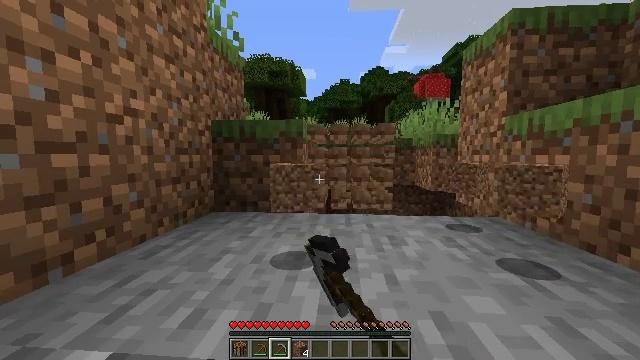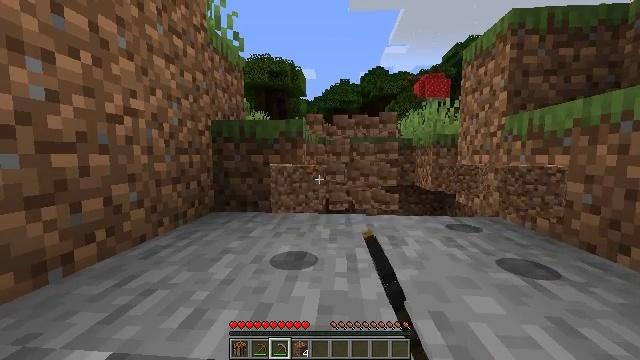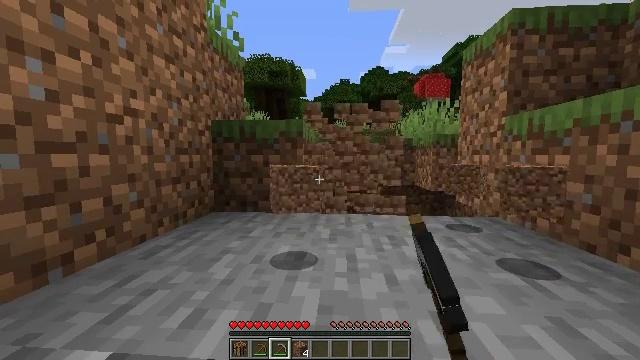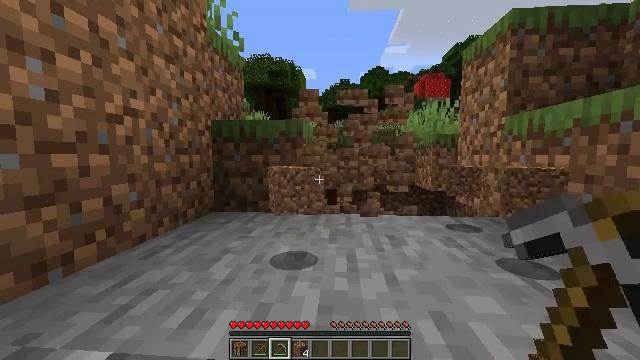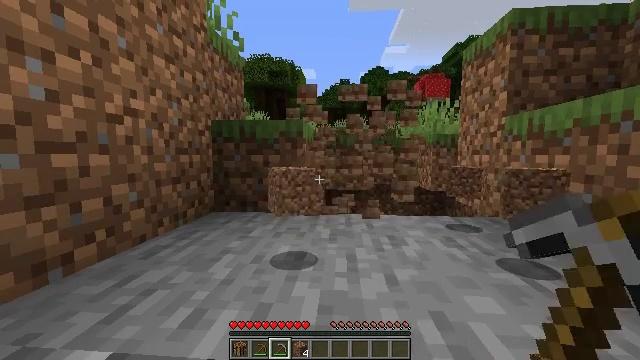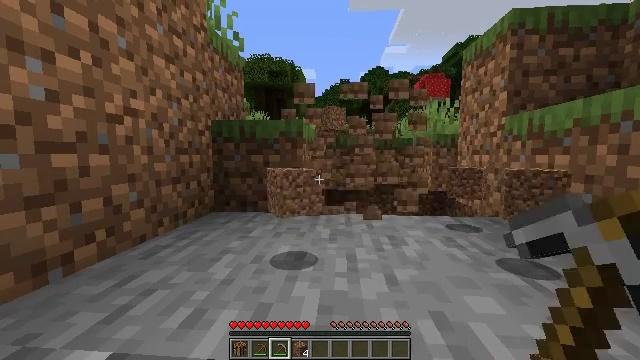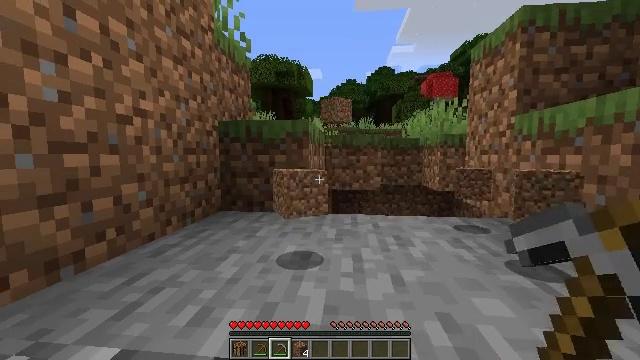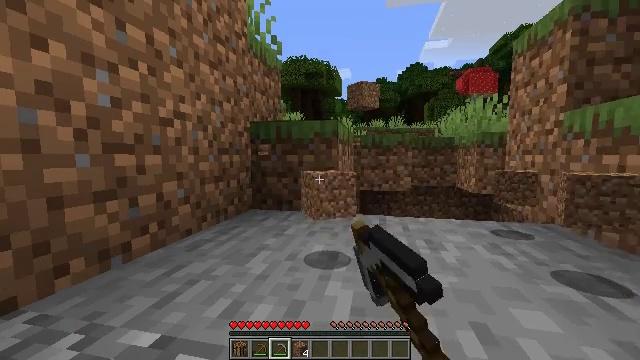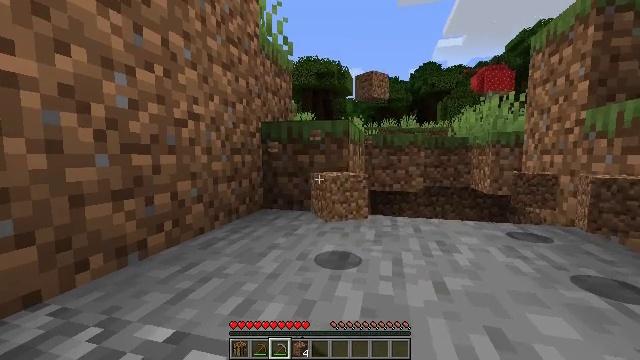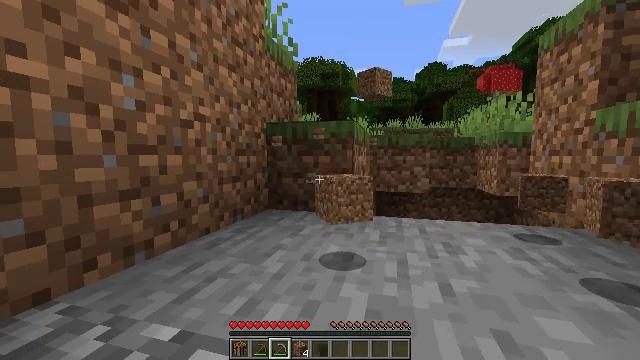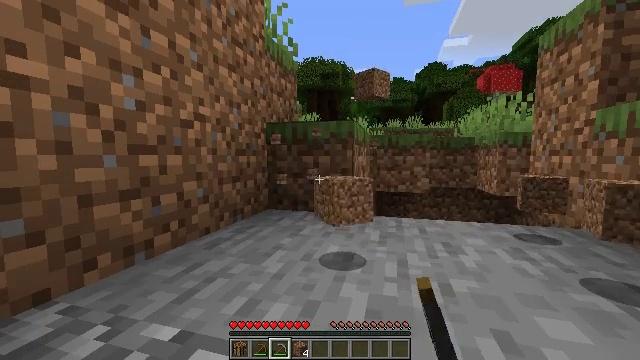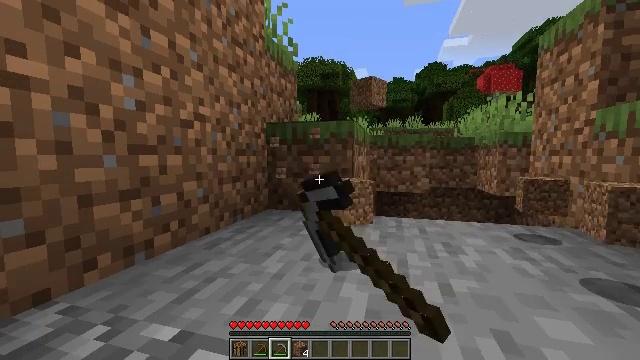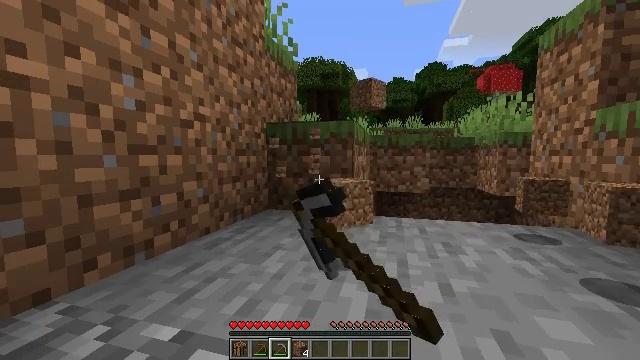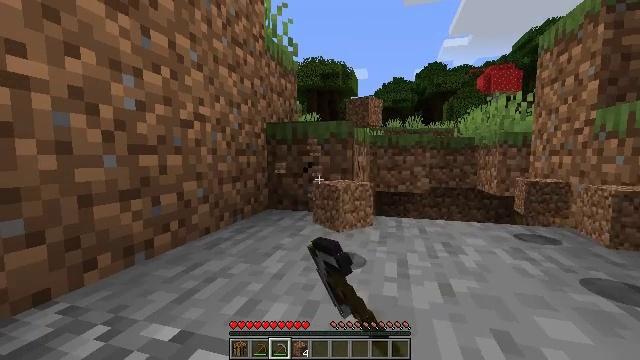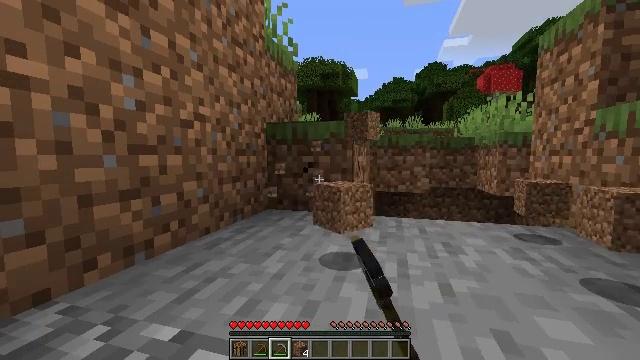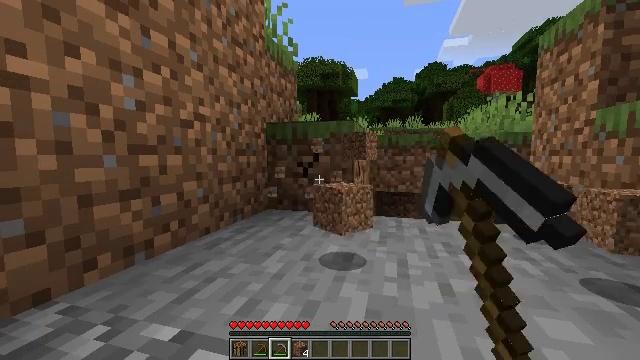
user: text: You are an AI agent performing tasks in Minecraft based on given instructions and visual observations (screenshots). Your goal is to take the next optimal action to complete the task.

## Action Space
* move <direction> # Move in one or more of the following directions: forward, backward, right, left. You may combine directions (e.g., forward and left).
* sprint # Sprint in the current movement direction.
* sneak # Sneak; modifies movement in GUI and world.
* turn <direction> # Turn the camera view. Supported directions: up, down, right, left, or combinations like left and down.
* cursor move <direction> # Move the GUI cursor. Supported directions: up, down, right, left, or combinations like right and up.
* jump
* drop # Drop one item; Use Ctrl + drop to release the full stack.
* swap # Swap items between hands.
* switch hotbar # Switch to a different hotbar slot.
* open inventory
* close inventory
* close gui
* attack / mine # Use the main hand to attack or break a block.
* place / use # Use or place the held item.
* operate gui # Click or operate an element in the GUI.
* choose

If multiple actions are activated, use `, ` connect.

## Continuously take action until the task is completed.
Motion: motion action
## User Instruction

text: Mine grass block from the ground.
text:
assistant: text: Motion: attack / mine
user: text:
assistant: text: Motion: attack / mine
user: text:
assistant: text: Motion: attack / mine
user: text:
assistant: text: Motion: attack / mine
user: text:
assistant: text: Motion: attack / mine
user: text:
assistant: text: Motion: turn left, attack / mine
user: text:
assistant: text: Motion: turn left, attack / mine
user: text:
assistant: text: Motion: turn left, attack / mine
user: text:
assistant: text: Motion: turn left, attack / mine
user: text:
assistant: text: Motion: attack / mine
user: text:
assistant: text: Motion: attack / mine
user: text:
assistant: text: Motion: attack / mine
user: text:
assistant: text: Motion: attack / mine
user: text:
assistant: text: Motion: attack / mine
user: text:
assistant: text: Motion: attack / mine
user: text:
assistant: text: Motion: attack / mine
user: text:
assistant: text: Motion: attack / mine
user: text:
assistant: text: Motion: attack / mine
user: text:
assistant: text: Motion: attack / mine
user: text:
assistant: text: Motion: attack / mine
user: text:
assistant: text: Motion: attack / mine
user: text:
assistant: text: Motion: attack / mine
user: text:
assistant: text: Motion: attack / mine
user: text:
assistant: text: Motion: attack / mine
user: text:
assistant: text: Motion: attack / mine
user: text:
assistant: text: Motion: attack / mine
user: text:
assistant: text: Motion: attack / mine
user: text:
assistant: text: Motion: attack / mine
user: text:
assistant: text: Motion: attack / mine
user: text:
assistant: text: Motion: attack / mine